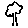
Label: tree